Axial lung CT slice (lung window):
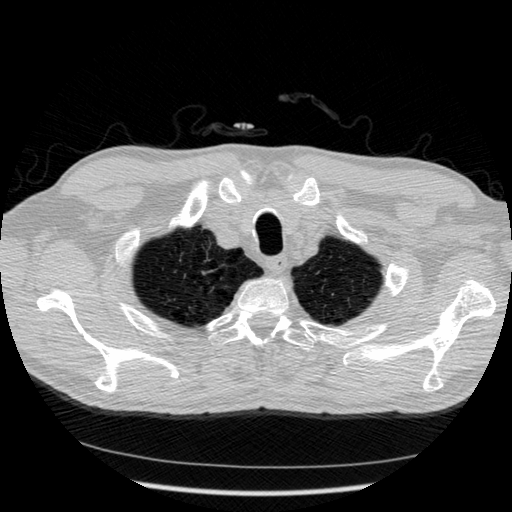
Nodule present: no